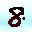
Label: 8